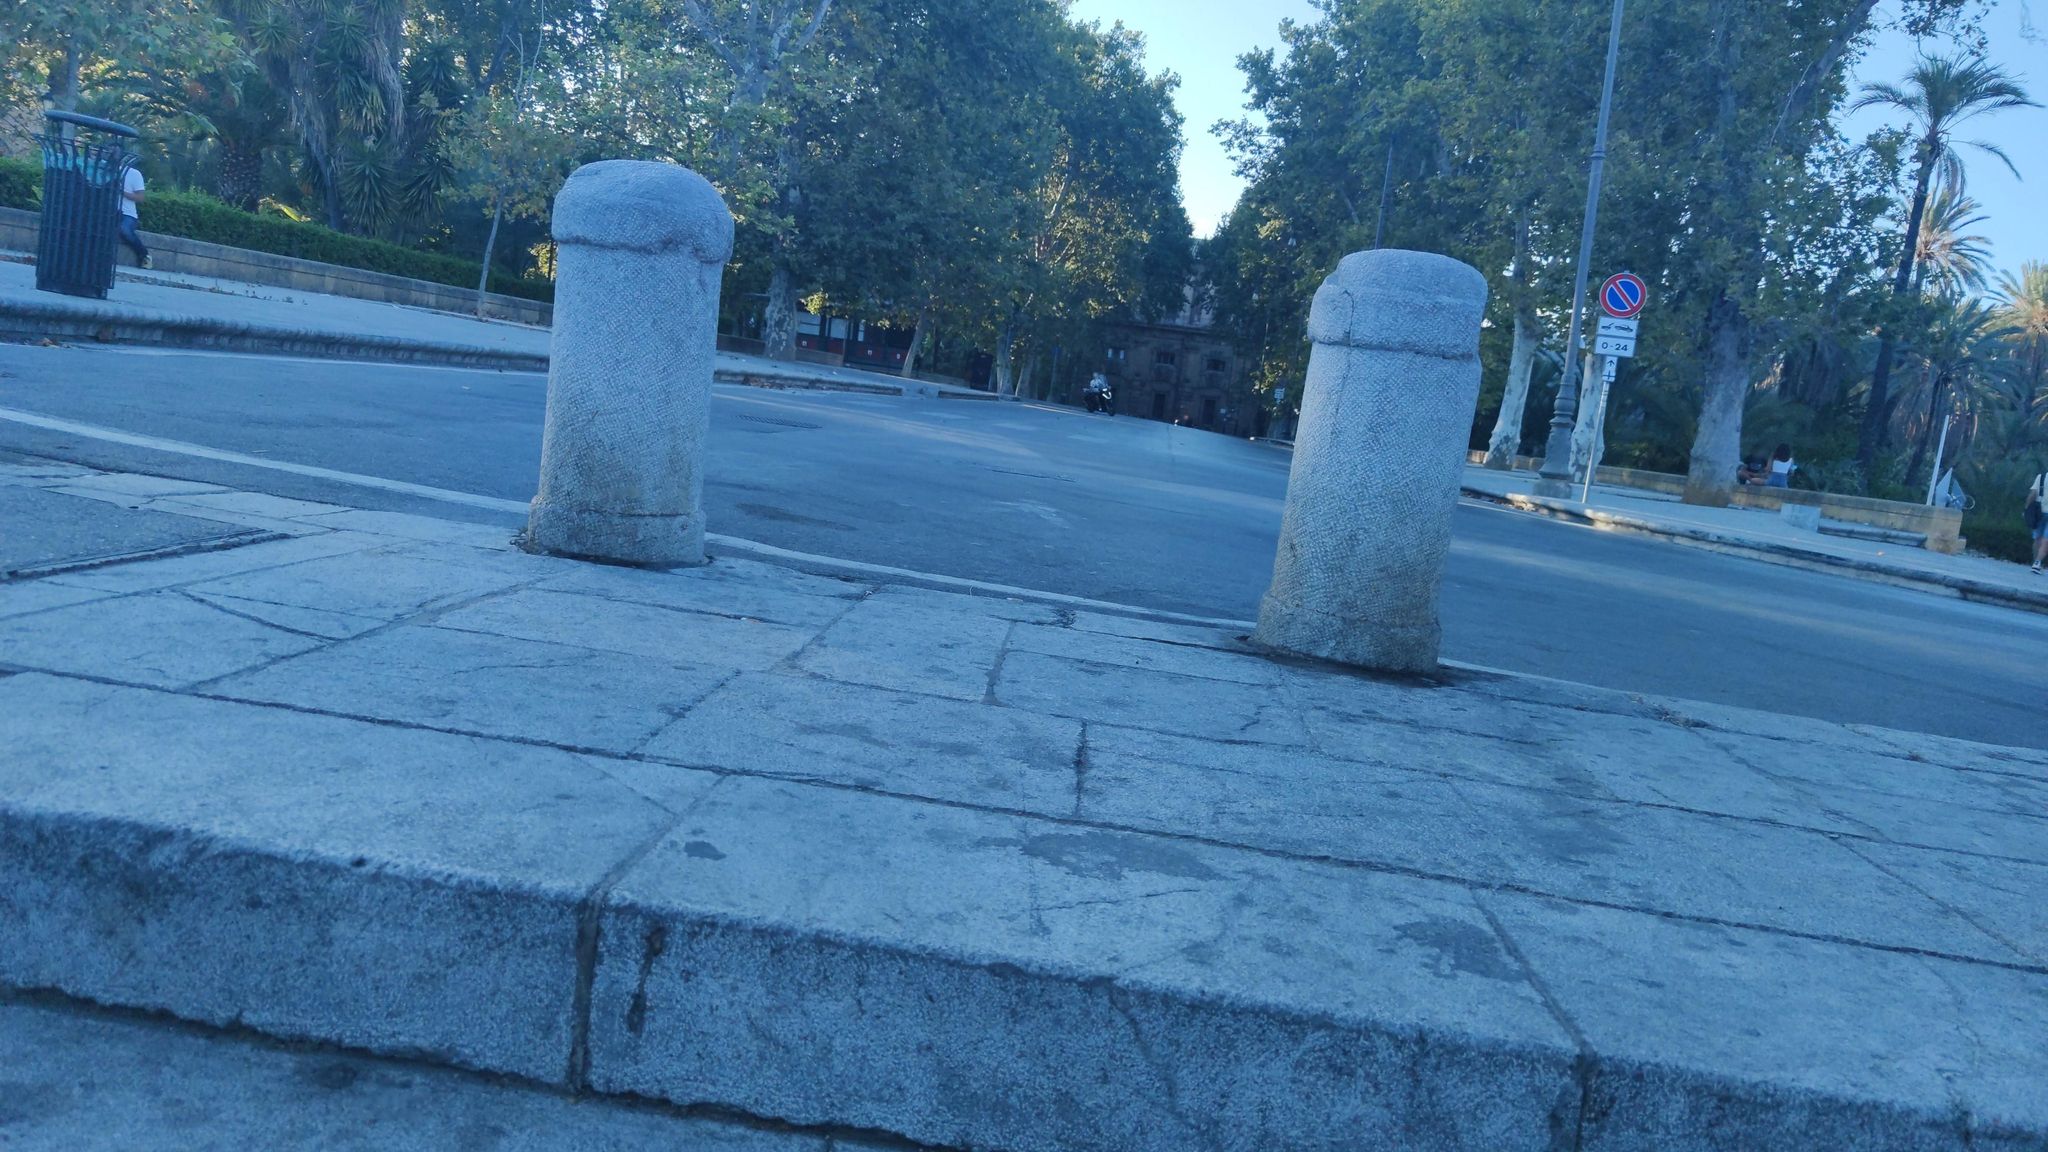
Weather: clear
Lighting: day
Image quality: good
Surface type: walking surface
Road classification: footway
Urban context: urban centre
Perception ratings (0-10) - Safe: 6.92, Lively: 5.48, Beautiful: 3.76, Boring: 2.7, Depressing: 3.03, Wealthy: 7